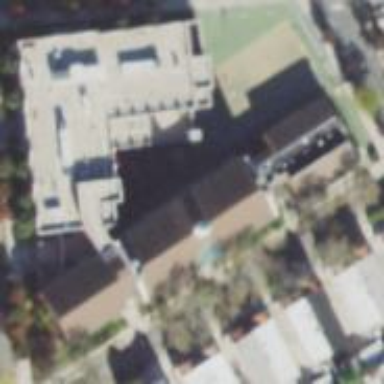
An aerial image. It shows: School.